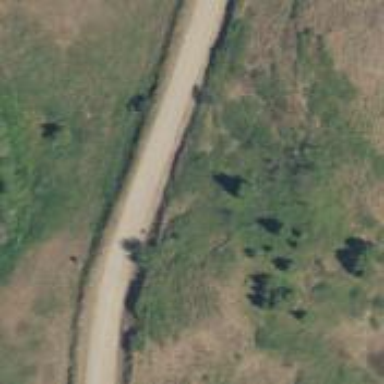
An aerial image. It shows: Unclassified road.